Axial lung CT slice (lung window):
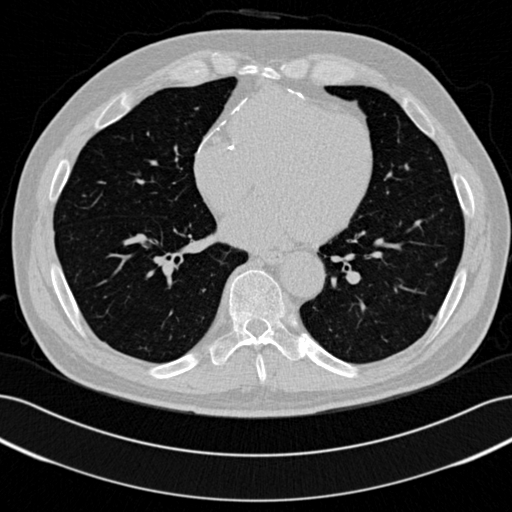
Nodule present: no